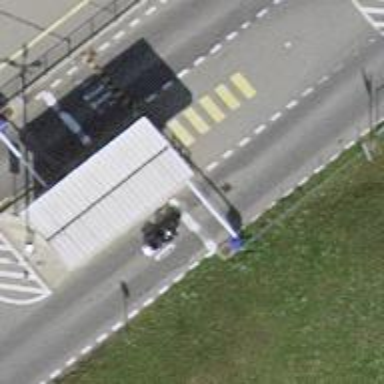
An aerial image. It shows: Lift gate barrier.